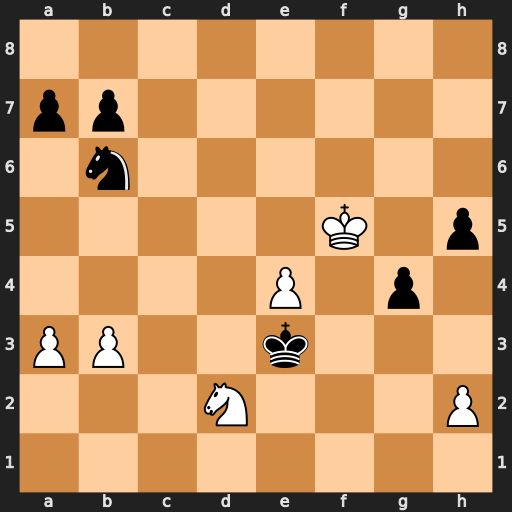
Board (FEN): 8/pp6/1n6/5K1p/4P1p1/PP2k3/3N3P/8
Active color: w
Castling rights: -
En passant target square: -
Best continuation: Nc4+ Nxc4 bxc4 Kd4 e5 h4 Kxg4 Kxe5 Kxh4